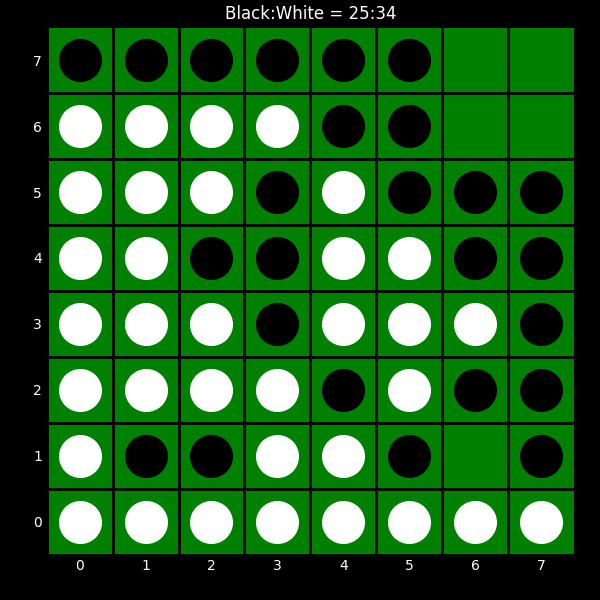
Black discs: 25
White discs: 34